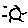
Label: sun